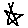
Label: star